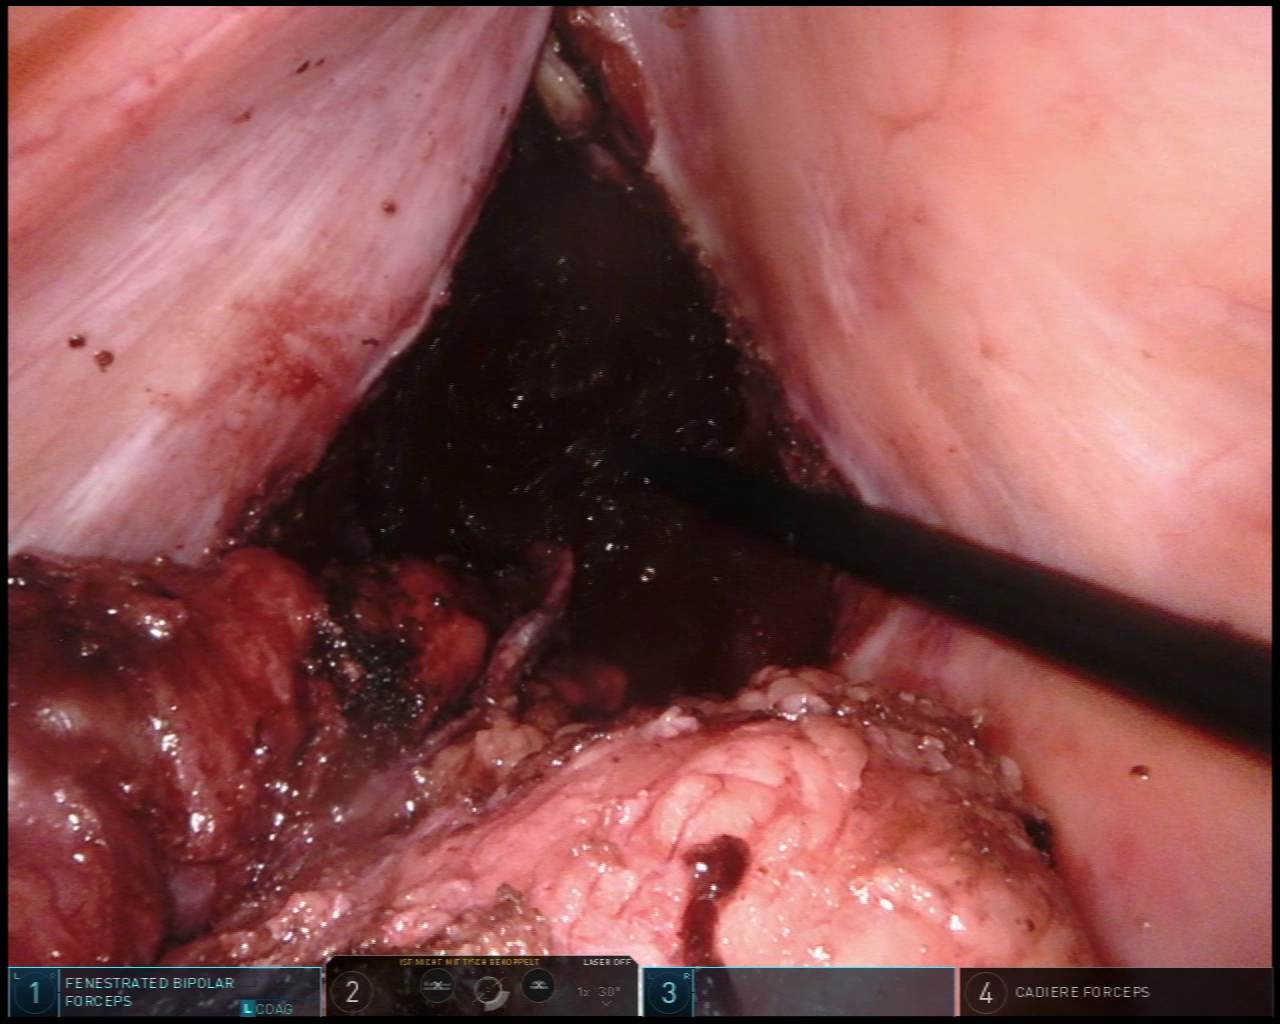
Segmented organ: vesicular_glands
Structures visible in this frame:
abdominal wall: no
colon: no
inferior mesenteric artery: no
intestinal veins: no
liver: no
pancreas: no
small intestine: no
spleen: no
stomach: no
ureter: no
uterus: no
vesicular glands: yes